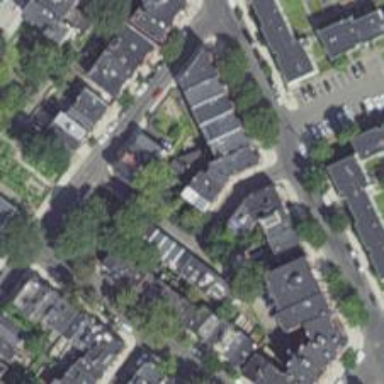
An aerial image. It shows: Neighborhood.